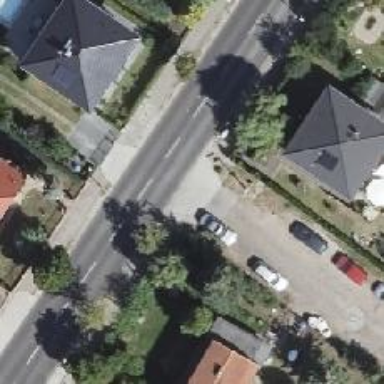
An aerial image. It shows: Unmarked road crossing.